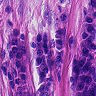
Metastatic tissue present: no